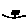
Label: tree